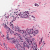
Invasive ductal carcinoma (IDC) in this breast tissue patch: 1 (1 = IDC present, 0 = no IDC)